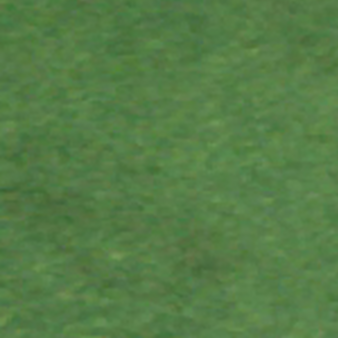
Label: other